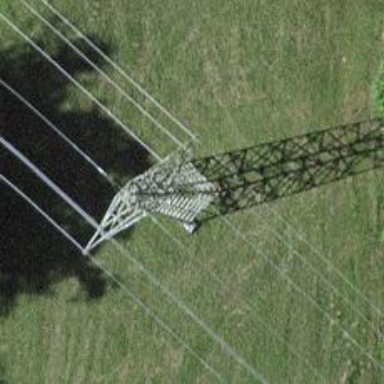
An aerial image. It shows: Towering power structure.